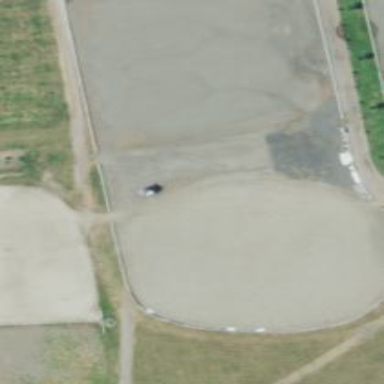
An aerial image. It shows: Equestrian pitch used for leisure and sports activities.